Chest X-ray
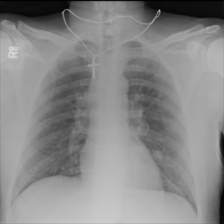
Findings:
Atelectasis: negative
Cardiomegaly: negative
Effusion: negative
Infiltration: negative
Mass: positive
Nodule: positive
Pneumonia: negative
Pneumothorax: negative
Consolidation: negative
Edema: negative
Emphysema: negative
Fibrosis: negative
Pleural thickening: negative
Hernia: negative